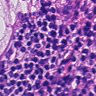
Metastatic tissue present: yes